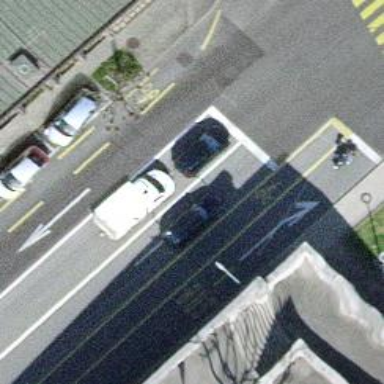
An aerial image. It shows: Secondary road with asphalt surface. The road has lanes for both trolley wires and bicycles on both sides with sidewalks.